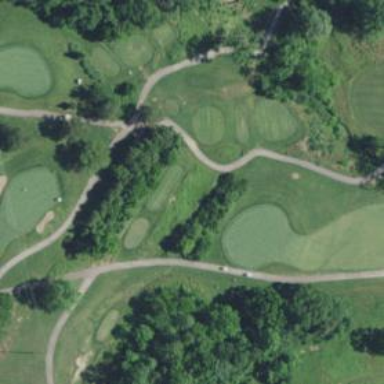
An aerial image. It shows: Golf hole.